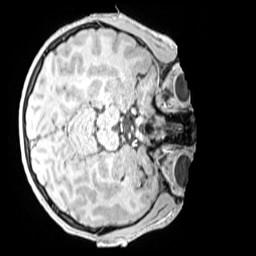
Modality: MP2RAGE
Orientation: axial
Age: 12
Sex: male
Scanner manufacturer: siemens
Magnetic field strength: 3 T
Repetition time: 4 s
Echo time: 0.00299 s